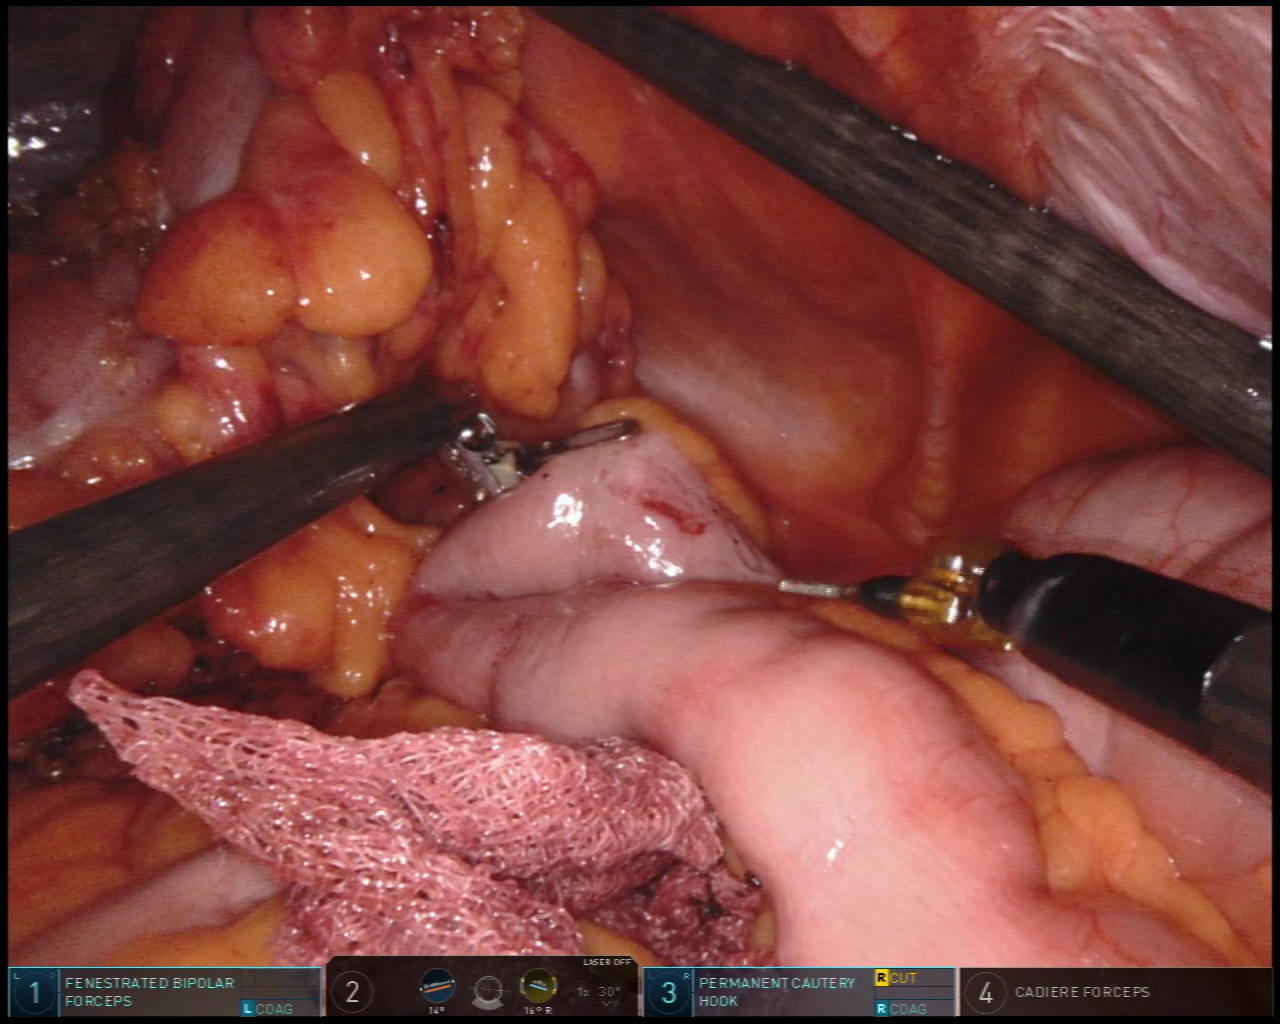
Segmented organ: abdominal_wall
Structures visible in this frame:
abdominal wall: yes
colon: yes
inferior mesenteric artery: no
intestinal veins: no
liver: no
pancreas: no
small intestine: yes
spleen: no
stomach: no
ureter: no
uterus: no
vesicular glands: no